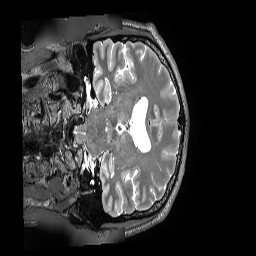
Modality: T2w
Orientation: coronal
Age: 56
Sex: male